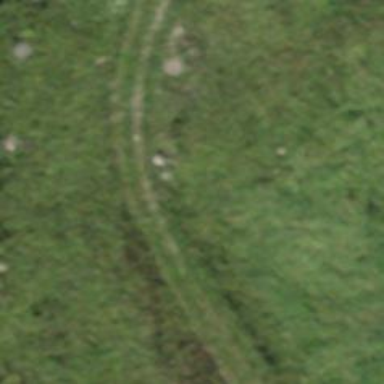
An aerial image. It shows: Path.